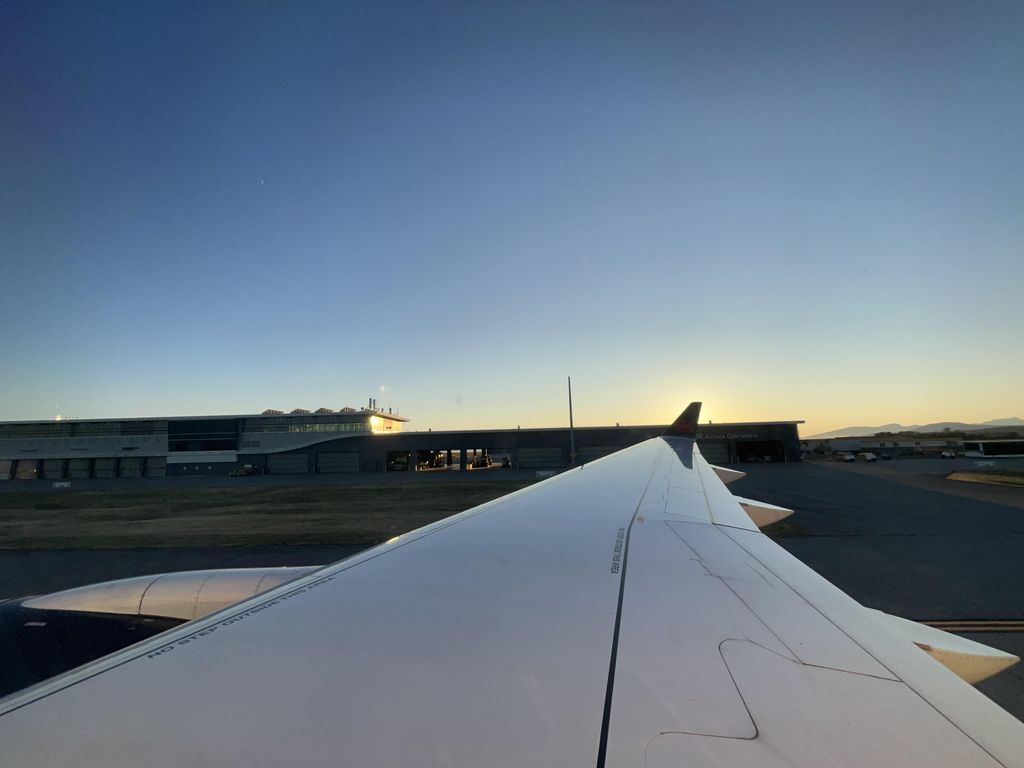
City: vancouver